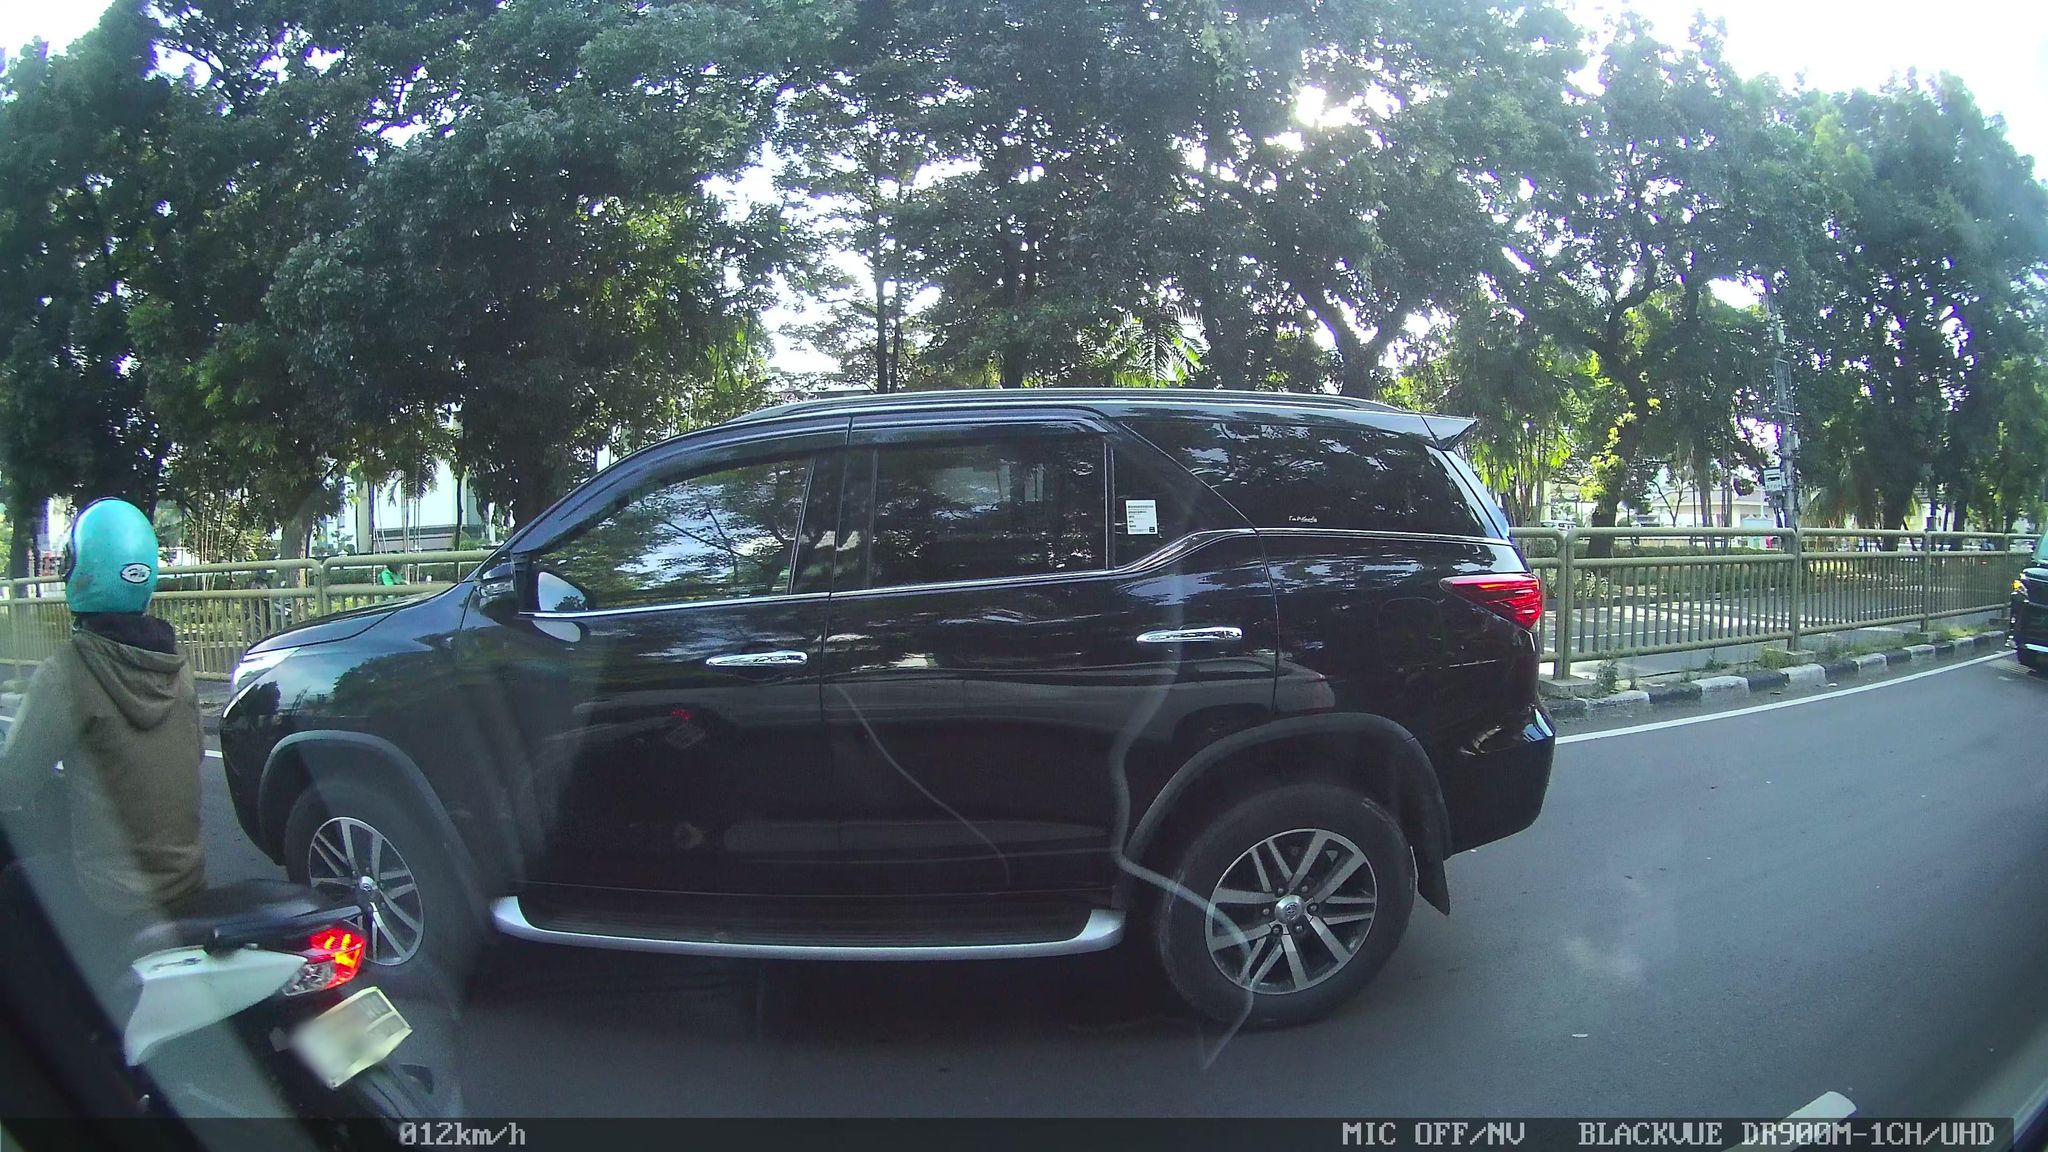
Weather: clear
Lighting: day
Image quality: good
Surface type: driving surface
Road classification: primary
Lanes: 2
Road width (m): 5
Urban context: urban centre
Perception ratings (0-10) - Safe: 4.8, Lively: 8.85, Beautiful: 5.33, Boring: 5.37, Depressing: 4.47, Wealthy: 4.33